Field crop: tomato
Growth stage: 1
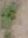
Species: solanum